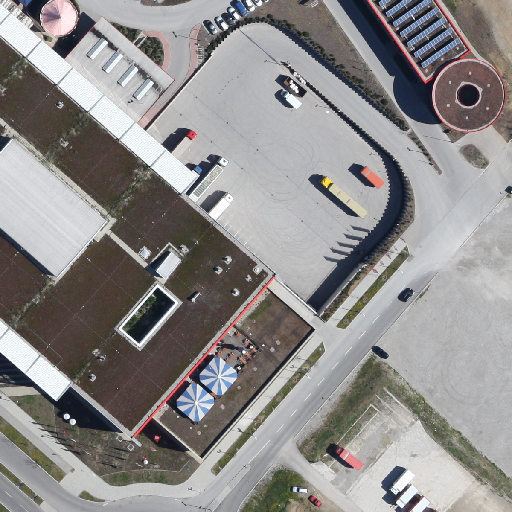
Referring expression: vehicle in the parking area